高一 · 立体几何学
如图所示的几何体, 关于其结构特征, 下列说法不正确的是( )

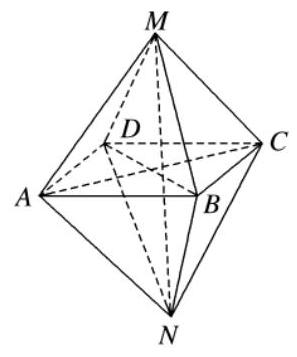
A. 该几何体是由两个同底的四棱雉组成的

B. 该几何体有 12 条棱、 6 个顶点

C. 该几何体有 8 个面, 并且各面均为三角形

D. 该几何体有 9 个面, 其中一个面是四边形, 其余均为三角形
答案: D
解析: 其中 $A B C D$ 不是面, 该几何体有 8 个面.